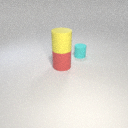
large red rubber cylinder below large yellow rubber cylinder